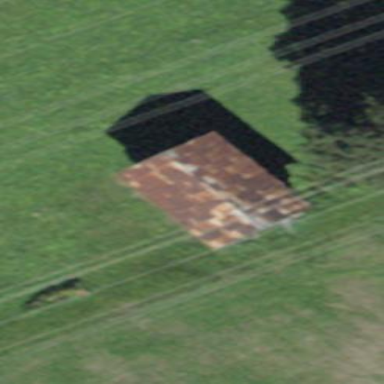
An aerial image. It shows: Farm auxiliary building.